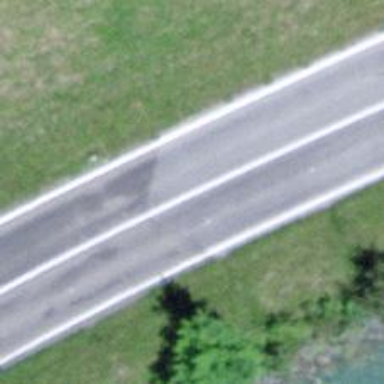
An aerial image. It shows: Asphalt road classified as primary highway.